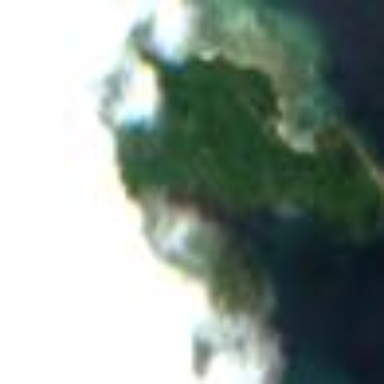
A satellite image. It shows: Island with natural coastline.